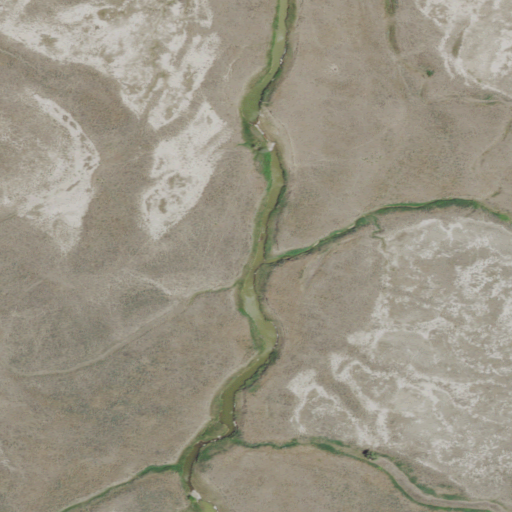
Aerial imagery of valley in Montana named Krome Coulee containing shrub and grassland